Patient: sex F, age 34
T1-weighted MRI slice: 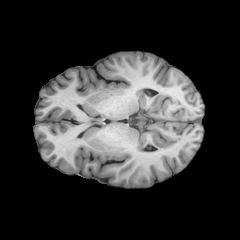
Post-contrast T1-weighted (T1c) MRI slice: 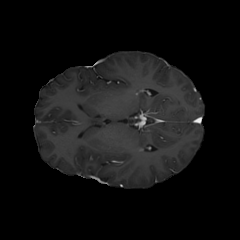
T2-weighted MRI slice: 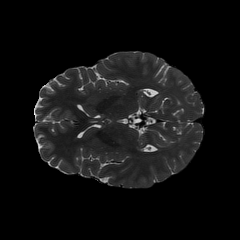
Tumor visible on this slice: no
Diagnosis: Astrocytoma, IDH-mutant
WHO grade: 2